Field crop: tomato
Growth stage: 1
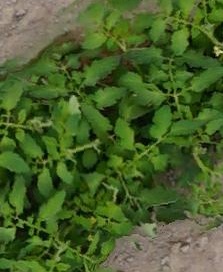
Species: tomato